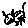
Label: cat